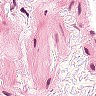
Metastatic tissue present: no